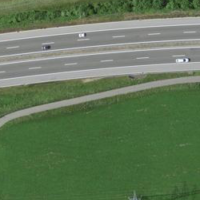
EUNIS habitat code: 57
Species observed at this site:
Chorthippus biguttulus